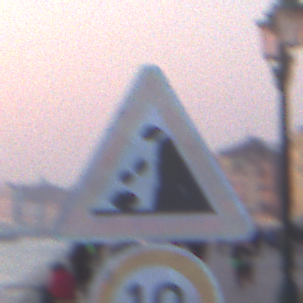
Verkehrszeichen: SteinschlagRechts
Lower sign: Geschwindigkeit10
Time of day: SunriseSunset
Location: Outdoor (Urban)
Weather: Clear
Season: NotSpecified
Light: Natural